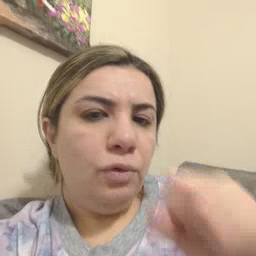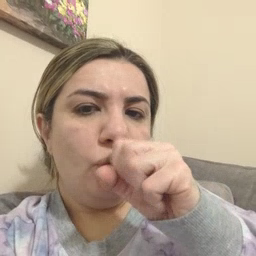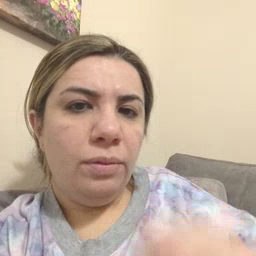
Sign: orange